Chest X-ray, PA view. Patient: 38 years old, sex F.
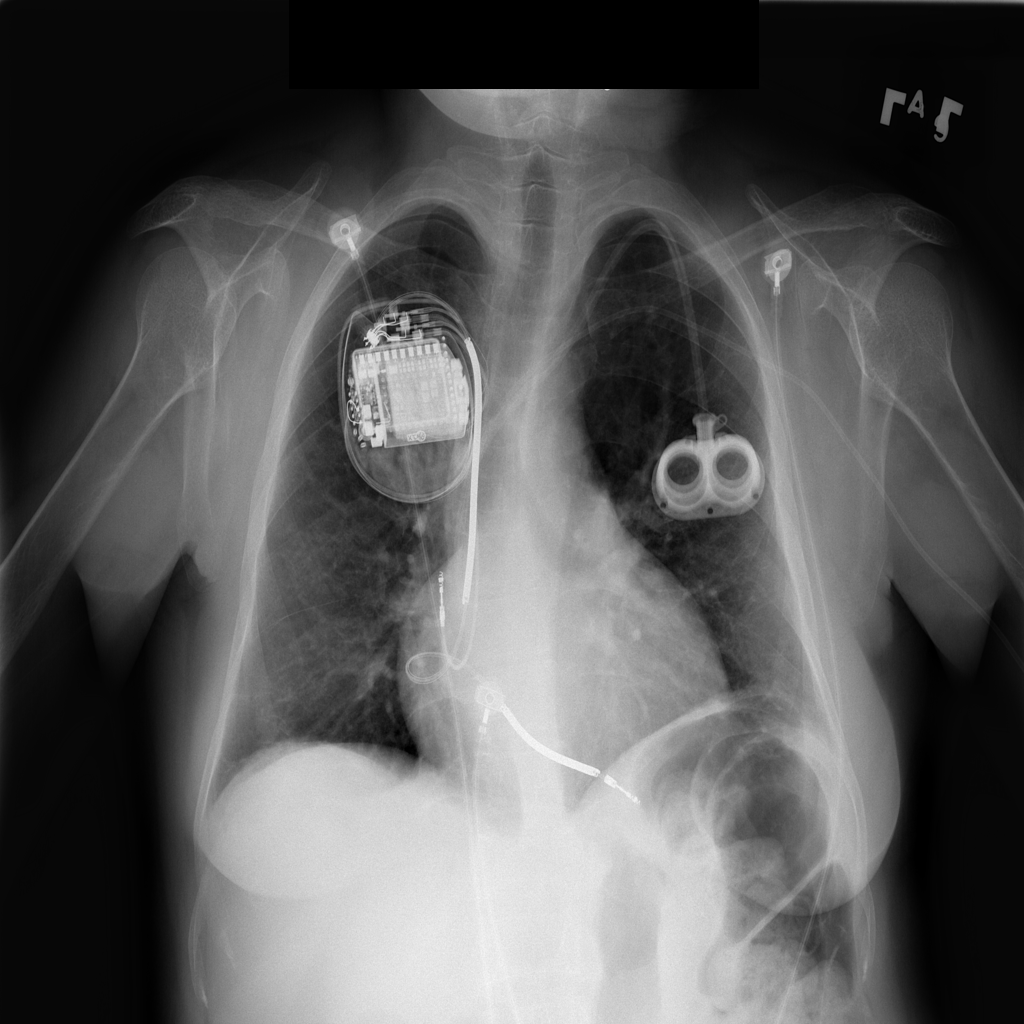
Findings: No Finding